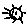
Label: sun